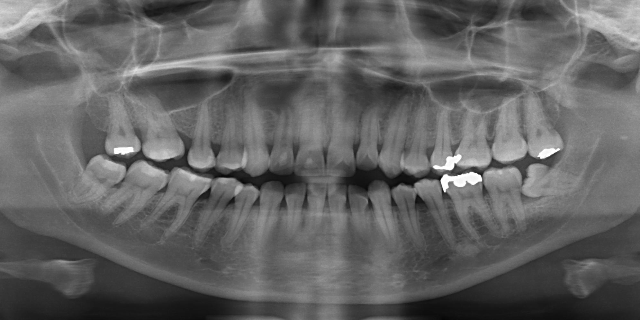
adult